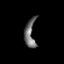
Tissue: prostate
Cell type: Endothelial cells
Senescence score: 0.2689
Nuclear area (px): 301
Mean DAPI intensity: 107.272